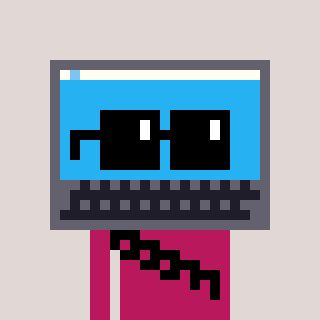
a pixel art character with square black sunglasses, a laptop-shaped head and a darkpink-colored body on a warm background